Interaction volume radius: 5 \u00c5
Interaction volume height: 25 \u00c5
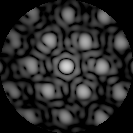
Disorder parameter: 0.238